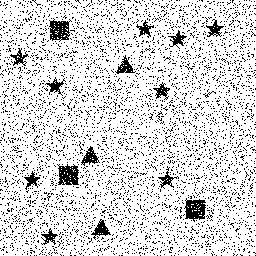
Squares: 3
Triangles: 3
Stars: 9
Total shapes: 15